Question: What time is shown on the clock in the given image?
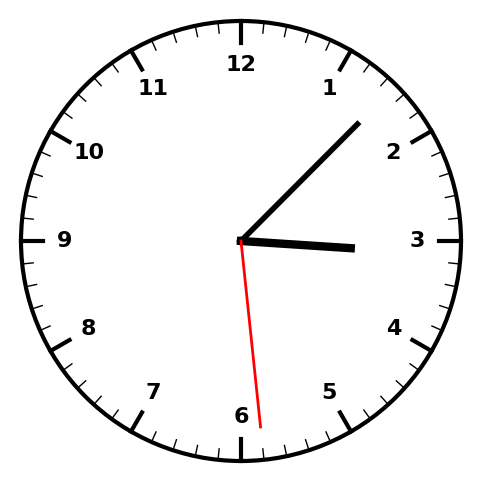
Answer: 03:07:29